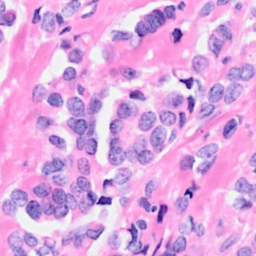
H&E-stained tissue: Breast